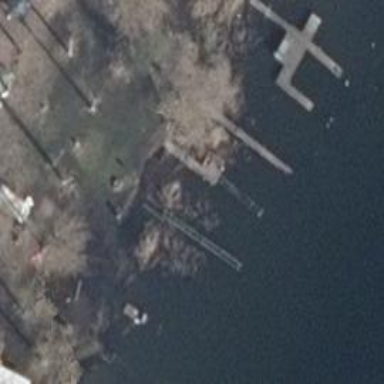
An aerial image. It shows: Man-made pier.